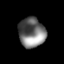
Tissue: lung
Cell type: Epithelial cells
Senescence score: 0.5715
Nuclear area (px): 770
Mean DAPI intensity: 114.54